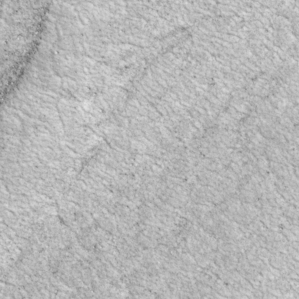
Label: non_frost